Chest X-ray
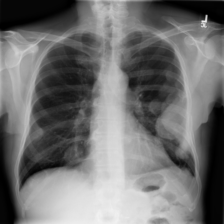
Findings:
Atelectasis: negative
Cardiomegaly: negative
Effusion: negative
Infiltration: negative
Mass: positive
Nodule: negative
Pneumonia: negative
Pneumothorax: negative
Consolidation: negative
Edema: negative
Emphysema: negative
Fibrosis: negative
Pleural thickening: negative
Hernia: negative